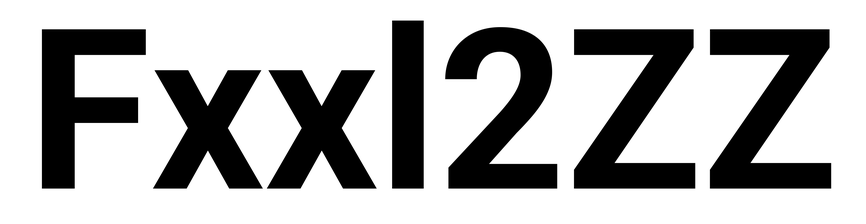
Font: Roboto_Bold